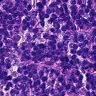
Metastatic tissue present: no